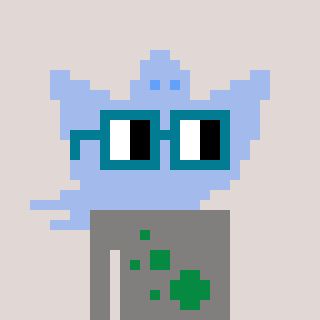
a pixel art character with square dark green glasses, a ghost-B-shaped head and a bluegrey-colored body on a warm background